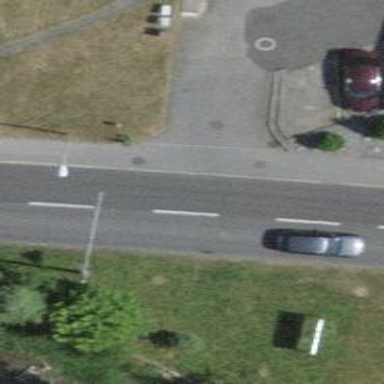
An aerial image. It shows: Primary highway with asphalt surface and trolley wires.